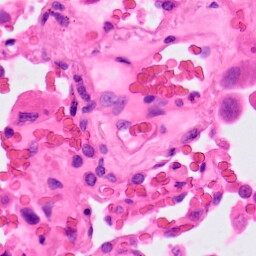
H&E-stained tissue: Lung